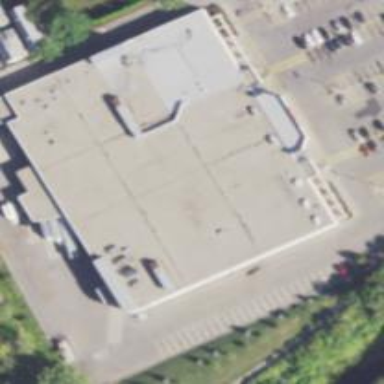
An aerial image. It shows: Retail building housing supermarket.